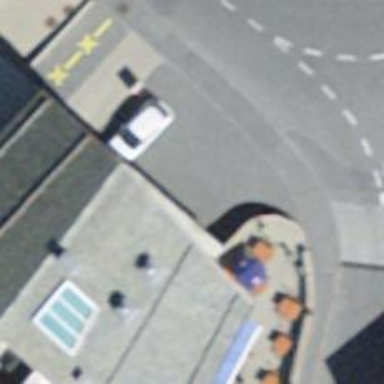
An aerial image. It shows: Café.